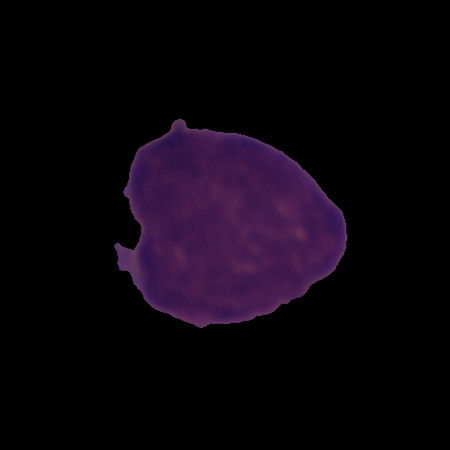
Label: cancer